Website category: book
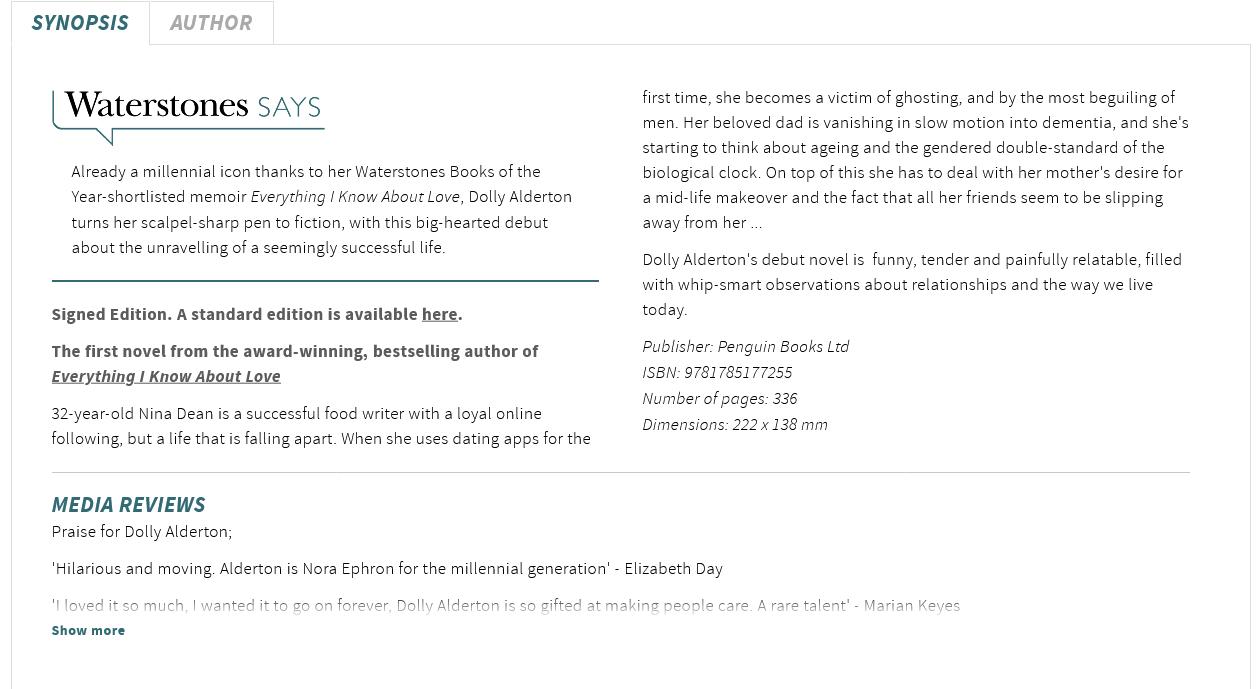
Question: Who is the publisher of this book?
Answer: Penguin Books Ltd

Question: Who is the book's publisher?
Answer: Penguin Books Ltd

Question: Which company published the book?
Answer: Penguin Books Ltd

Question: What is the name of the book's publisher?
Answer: Penguin Books Ltd

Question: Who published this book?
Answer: Penguin Books Ltd

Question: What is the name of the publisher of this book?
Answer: Penguin Books Ltd

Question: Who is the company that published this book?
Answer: Penguin Books Ltd

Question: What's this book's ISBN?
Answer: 9781785177255

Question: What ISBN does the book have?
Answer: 9781785177255

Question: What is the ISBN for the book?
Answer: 9781785177255

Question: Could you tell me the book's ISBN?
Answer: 9781785177255

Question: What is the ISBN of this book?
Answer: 9781785177255

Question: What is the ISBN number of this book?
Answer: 9781785177255

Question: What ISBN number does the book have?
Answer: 9781785177255

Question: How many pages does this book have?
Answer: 336

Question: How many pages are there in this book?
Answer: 336

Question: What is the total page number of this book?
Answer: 336

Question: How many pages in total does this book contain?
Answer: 336

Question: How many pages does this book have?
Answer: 336

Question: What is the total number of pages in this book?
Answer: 336

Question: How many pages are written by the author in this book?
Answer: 336

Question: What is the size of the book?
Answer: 222 x 138 mm

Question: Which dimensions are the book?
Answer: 222 x 138 mm

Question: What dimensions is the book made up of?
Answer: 222 x 138 mm

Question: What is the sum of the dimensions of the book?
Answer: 222 x 138 mm

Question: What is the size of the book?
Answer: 222 x 138 mm

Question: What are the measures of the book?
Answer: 222 x 138 mm

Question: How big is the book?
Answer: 222 x 138 mm